Question: i make a sliverappbar, and i want to put a card over this sliverappbar. How can i put a card over the sliverappbar and this card collapse with the sliverappbar?
The card should stay half in appbar and half in the 'body'

'''
CustomScrollView(
slivers: <Widget>[
SliverAppBar(
expandedHeight: 100.0,
floating: true,
snap: true,
backgroundColor: Colors.green,
elevation: 0.0,
flexibleSpace: FlexibleSpaceBar(
title: const Text(
"test",
style: TextStyle(color: Colors.white, fontSize: 20.0),
),
centerTitle: true,
background: Column(
mainAxisAlignment: MainAxisAlignment.end,
children: <Widget>[
Stack(
children: <Widget>[
Container(
height: 60.0,
color: Colors.black,
)
],
)
],
)
),
SliverFillRemaining(
child: new Text("data"),
)
],
),
'''
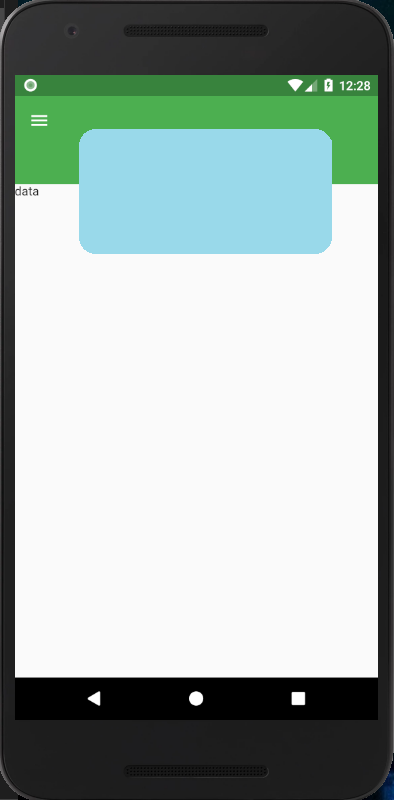
Answer: You can do it using 'SliverPersistentHeaderDelegate' and 'Stack' widget, check my sample :
'''
class PlayingSliversState extends State<PlayingSlivers> {
@override
Widget build(BuildContext context) {
return Scaffold(
body: SafeArea(
child: CustomScrollView(
slivers: <Widget>[
SliverPersistentHeader(
pinned: true,
floating: true,
delegate: CustomSliverDelegate(
expandedHeight: 120,
),
),
SliverFillRemaining(
child: Center(
child: Text("data"),
),
),
],
),
),
);
}
}
class CustomSliverDelegate extends SliverPersistentHeaderDelegate {
final double expandedHeight;
final bool hideTitleWhenExpanded;
CustomSliverDelegate({
@required this.expandedHeight,
this.hideTitleWhenExpanded = true,
});
@override
Widget build(
BuildContext context, double shrinkOffset, bool overlapsContent) {
final appBarSize = expandedHeight - shrinkOffset;
final cardTopPosition = expandedHeight / 2 - shrinkOffset;
final proportion = 2 - (expandedHeight / appBarSize);
final percent = proportion < 0 || proportion > 1 ? 0.0 : proportion;
return SizedBox(
height: expandedHeight + expandedHeight / 2,
child: Stack(
children: [
SizedBox(
height: appBarSize < kToolbarHeight ? kToolbarHeight : appBarSize,
child: AppBar(
backgroundColor: Colors.green,
leading: IconButton(
icon: Icon(Icons.menu),
onPressed: () {},
),
elevation: 0.0,
title: Opacity(
opacity: hideTitleWhenExpanded ? 1.0 - percent : 1.0,
child: Text("Test")),
),
),
Positioned(
left: 0.0,
right: 0.0,
top: cardTopPosition > 0 ? cardTopPosition : 0,
bottom: 0.0,
child: Opacity(
opacity: percent,
child: Padding(
padding: EdgeInsets.symmetric(horizontal: 30 * percent),
child: Card(
elevation: 20.0,
child: Center(
child: Text("Header"),
),
),
),
),
),
],
),
);
}
@override
double get maxExtent => expandedHeight + expandedHeight / 2;
@override
double get minExtent => kToolbarHeight;
@override
bool shouldRebuild(SliverPersistentHeaderDelegate oldDelegate) {
return true;
}
}
'''
<URL>